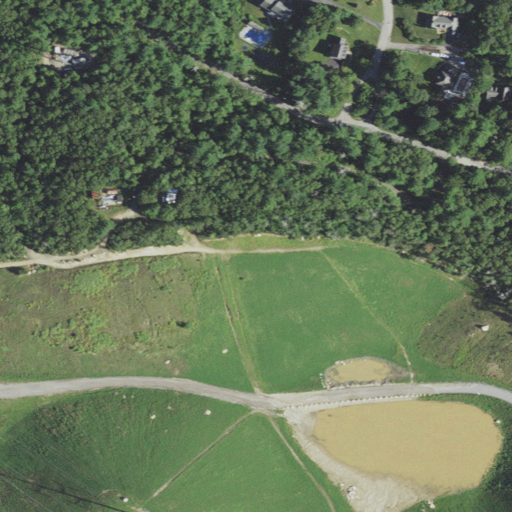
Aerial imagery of mountain in Massachusetts named Signal Hill containing barren land, evergreen forest, grassland, mixed forest, open development, low intensity development, deciduous forest, shrub, and medium intensity development